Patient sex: M
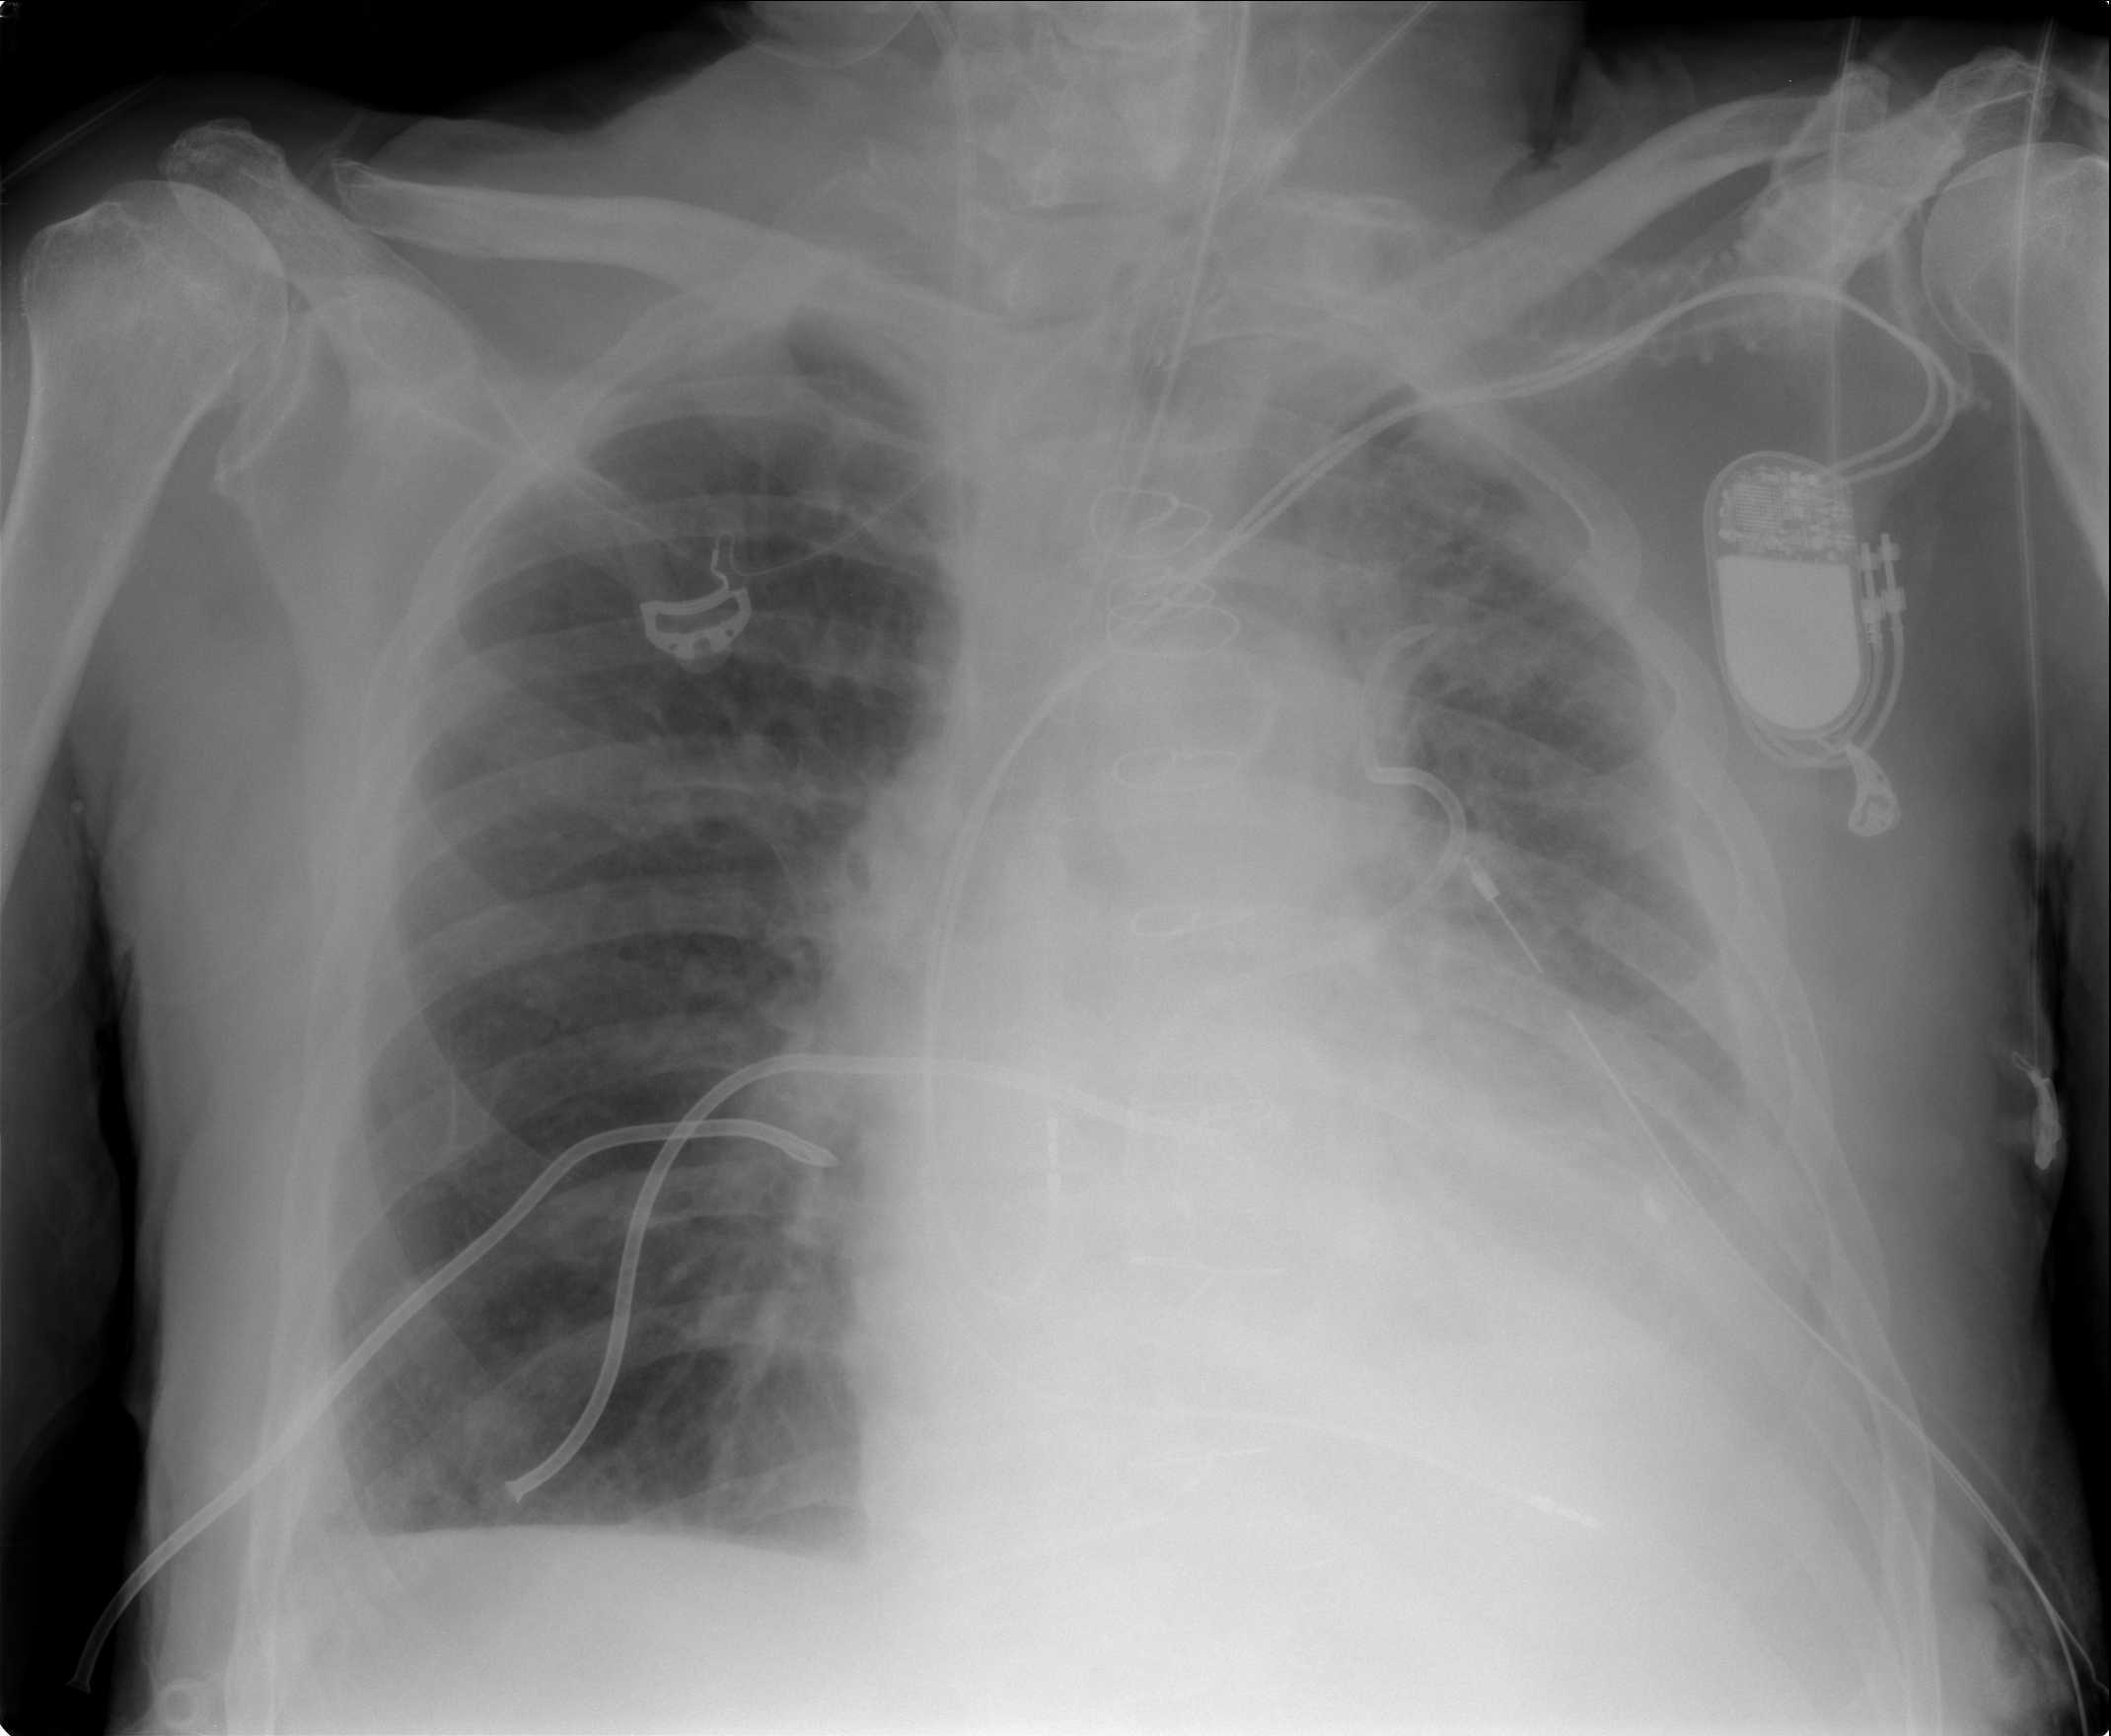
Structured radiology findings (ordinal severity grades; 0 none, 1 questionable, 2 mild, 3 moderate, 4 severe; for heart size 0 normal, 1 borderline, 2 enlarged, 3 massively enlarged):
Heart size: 2
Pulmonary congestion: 2
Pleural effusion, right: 2
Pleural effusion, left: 3
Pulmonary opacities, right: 0
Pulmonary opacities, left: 2
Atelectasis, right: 2
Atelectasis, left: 3